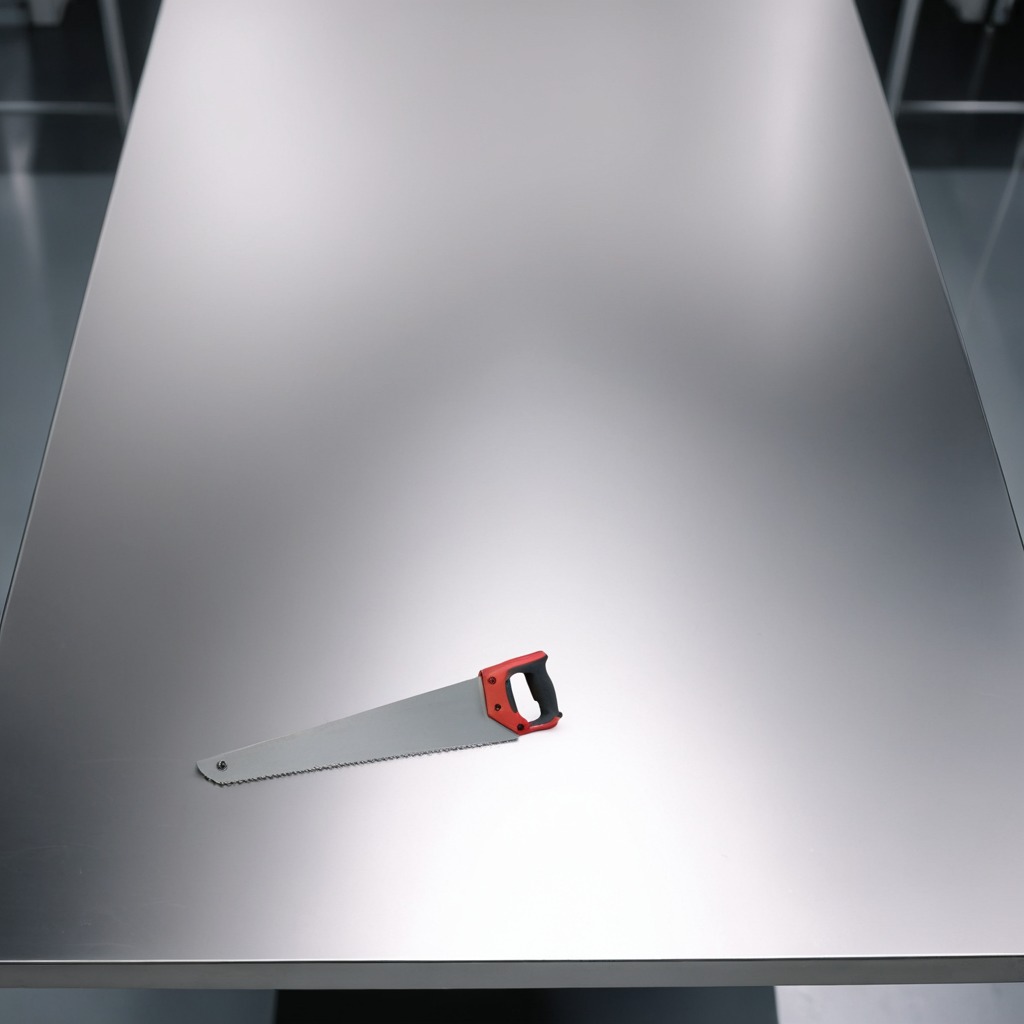
A metal saw is lying on the stainless steel table in the high-end prototyping lab.